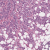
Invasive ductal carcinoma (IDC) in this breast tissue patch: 1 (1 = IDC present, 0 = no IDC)